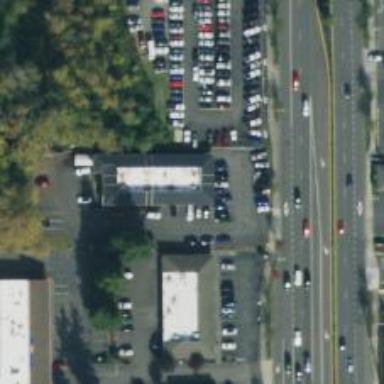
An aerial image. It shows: Car rental service.